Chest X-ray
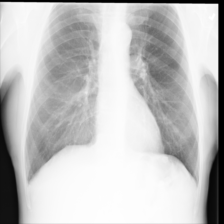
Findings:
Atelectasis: negative
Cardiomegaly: negative
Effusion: negative
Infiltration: negative
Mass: negative
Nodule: positive
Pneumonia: negative
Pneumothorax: negative
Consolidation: negative
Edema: negative
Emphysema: negative
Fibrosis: positive
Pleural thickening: negative
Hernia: negative